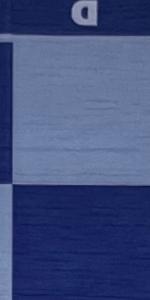
Label: Empty